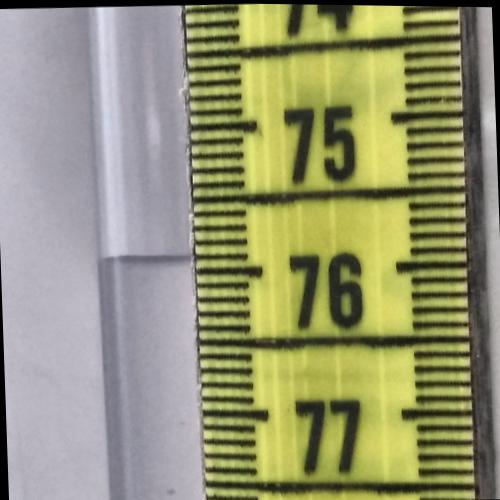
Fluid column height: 75.9 cm